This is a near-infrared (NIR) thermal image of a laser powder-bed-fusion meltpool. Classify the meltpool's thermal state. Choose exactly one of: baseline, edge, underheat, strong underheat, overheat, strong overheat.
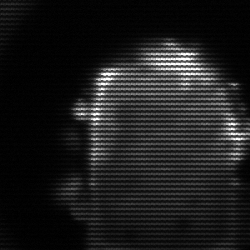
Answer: baseline